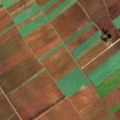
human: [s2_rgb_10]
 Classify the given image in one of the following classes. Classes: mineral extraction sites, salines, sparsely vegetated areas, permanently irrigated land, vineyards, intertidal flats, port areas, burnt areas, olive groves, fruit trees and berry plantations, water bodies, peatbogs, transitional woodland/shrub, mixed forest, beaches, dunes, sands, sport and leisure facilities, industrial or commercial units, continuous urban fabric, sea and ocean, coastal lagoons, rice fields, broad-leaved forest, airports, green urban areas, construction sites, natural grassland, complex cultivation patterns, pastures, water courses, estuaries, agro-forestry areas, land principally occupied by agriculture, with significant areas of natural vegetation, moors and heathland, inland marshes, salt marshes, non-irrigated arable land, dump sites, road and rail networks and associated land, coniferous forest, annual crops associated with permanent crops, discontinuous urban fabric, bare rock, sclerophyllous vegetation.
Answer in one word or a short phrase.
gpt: non-irrigated arable land